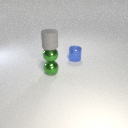
small green metal sphere above small green metal sphere